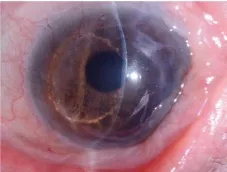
The left eye is treated with penetrating keratoplasty for keratoconus with severe corneal residual scarring after prior resolved corneal hydrops.
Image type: medical_photograph (other_medical_photograph)